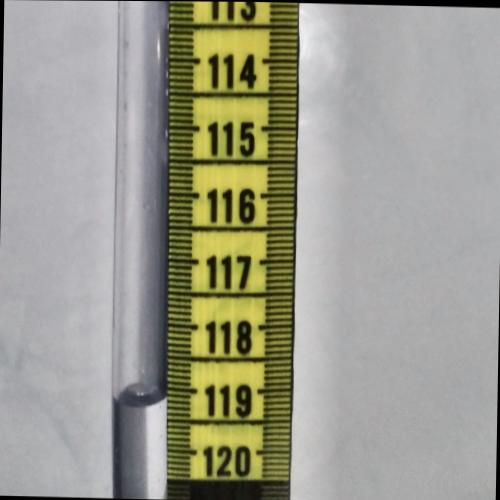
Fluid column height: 119.1 cm